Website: home-depot
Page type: customer-info-address
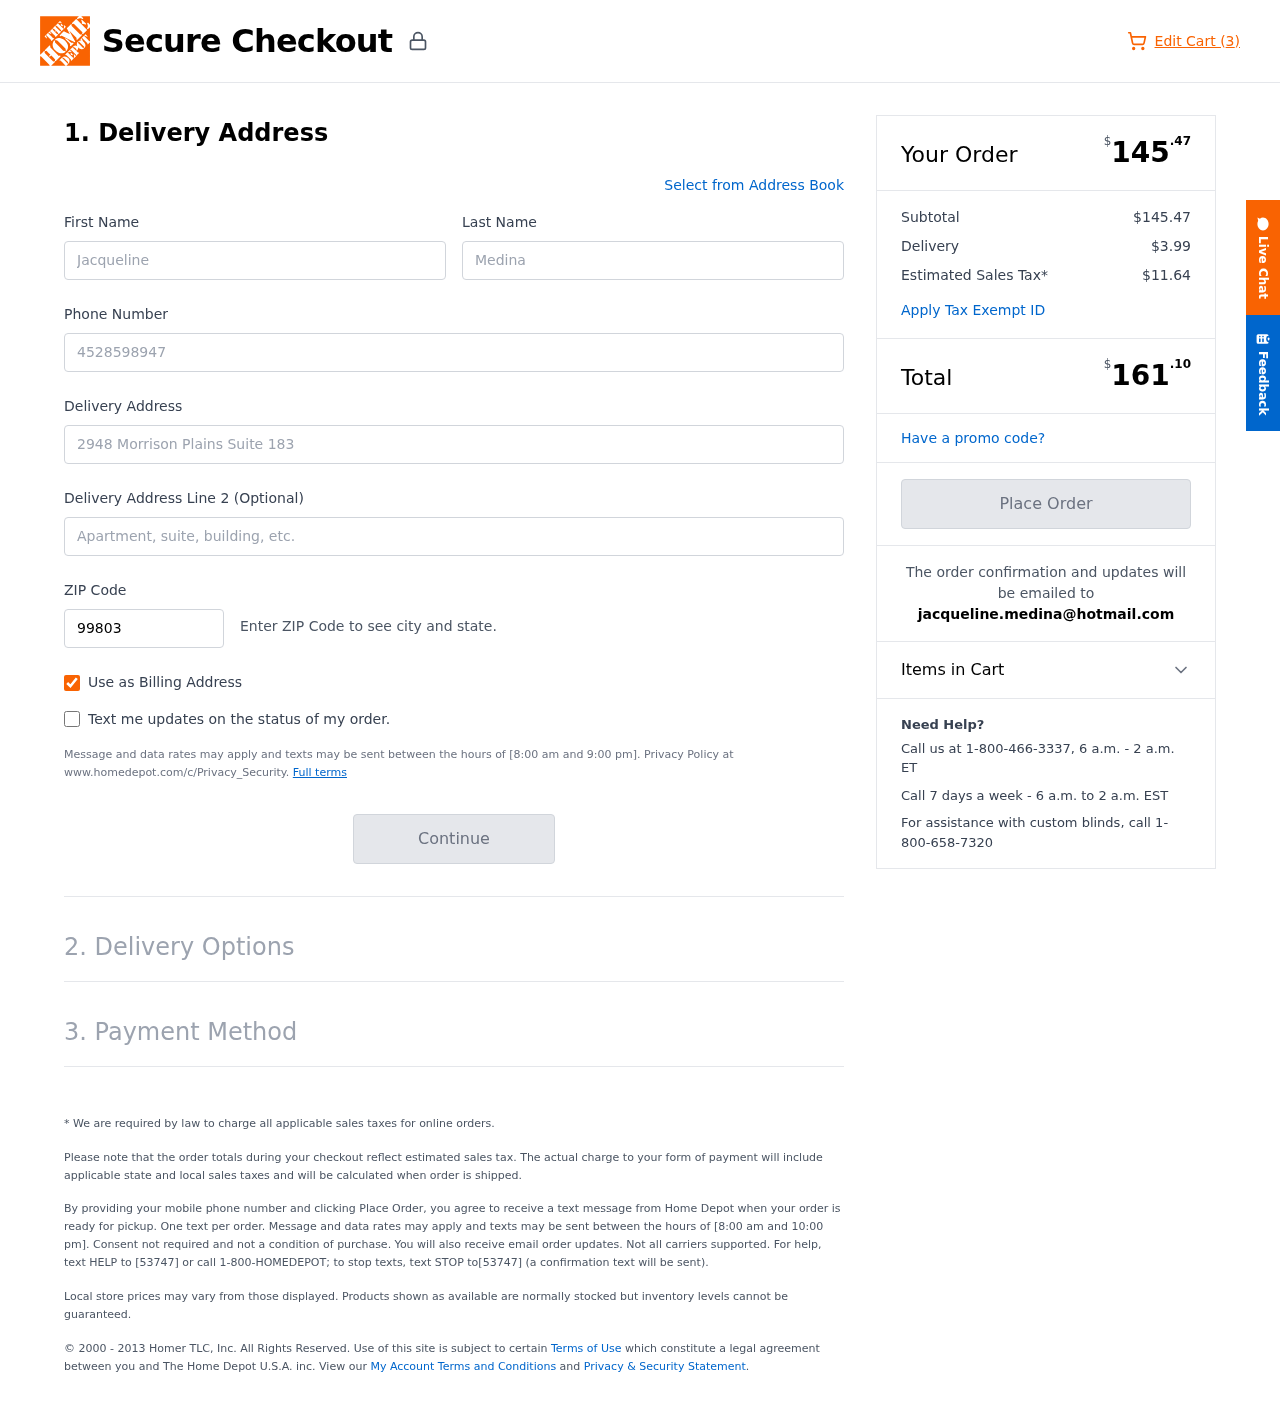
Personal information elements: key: PII_EMAIL
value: jacqueline.medina@hotmail.com
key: PII_FIRSTNAME
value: Jacqueline
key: PII_LASTNAME
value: Medina
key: PII_PHONE
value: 4528598947
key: PII_POSTCODE
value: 99803
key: PII_STREET
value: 2948 Morrison Plains Suite 183
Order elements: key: ORDER_NUM_ITEMS
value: Edit Cart (3)
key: ORDER_SUBTOTAL_HEADER
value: $145.47
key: ORDER_SUBTOTAL
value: $145.47
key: ORDER_SHIPPING_COST
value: $3.99
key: ORDER_TAX
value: $11.64
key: ORDER_TOTAL2
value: $161.10